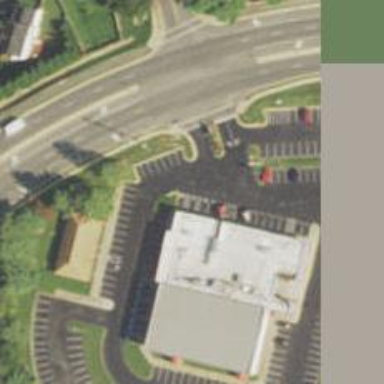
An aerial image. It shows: Parking space.